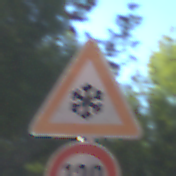
Verkehrszeichen: SchneeOderEisglaette
Zusatzzeichen unten: Geschwindigkeit120
Umgebung: Outdoor, Suburban
Tageszeit: MorningAfternoon
Wetter: PartlyCloudy
Licht: Natural
Jahreszeit: NotSpecified
Kontrast: HighContrast